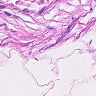
Metastatic tissue present: no